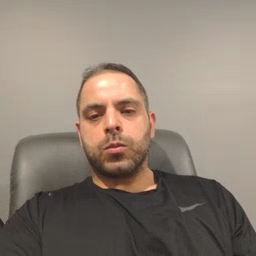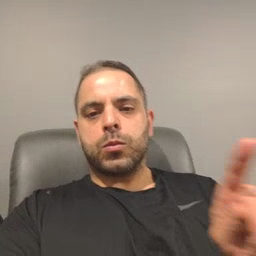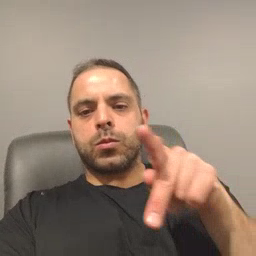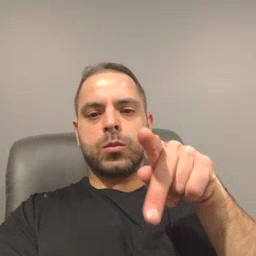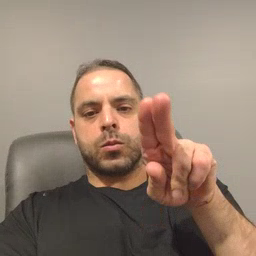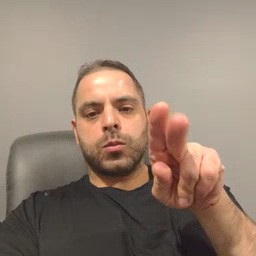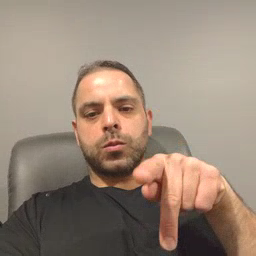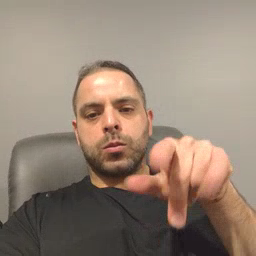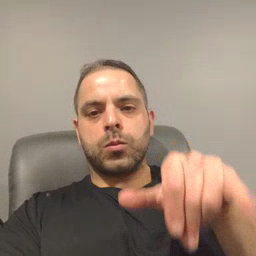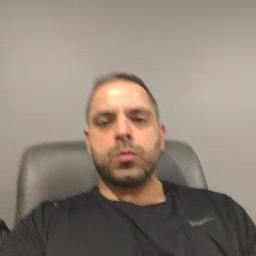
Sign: puppy